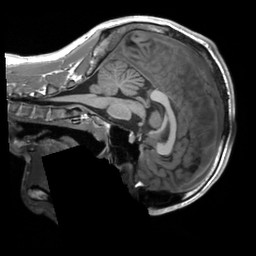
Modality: T1w
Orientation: sagittal
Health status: healthy
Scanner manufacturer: siemens
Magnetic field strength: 3 T
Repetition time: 2.3 s
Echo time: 0.00207 s